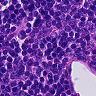
Metastatic tissue present: no